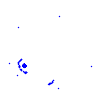
Particle: kaon